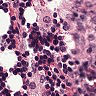
Metastatic tissue present: no